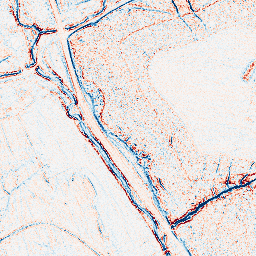
Category: edge_preserving
Decomposition family: bilateral
Decomposition parameters: d: 5
sigma_color: 75
sigma_space: 150
Upsampling method: bspline
Upsampling parameters: scale: 4
Upsampling scale: 4